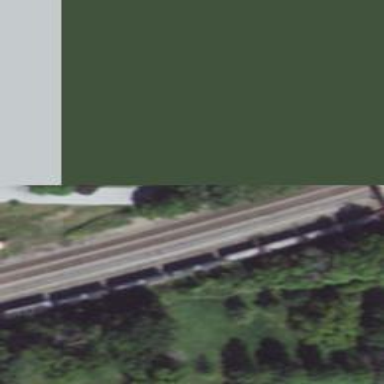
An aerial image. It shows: Railway siding for service.